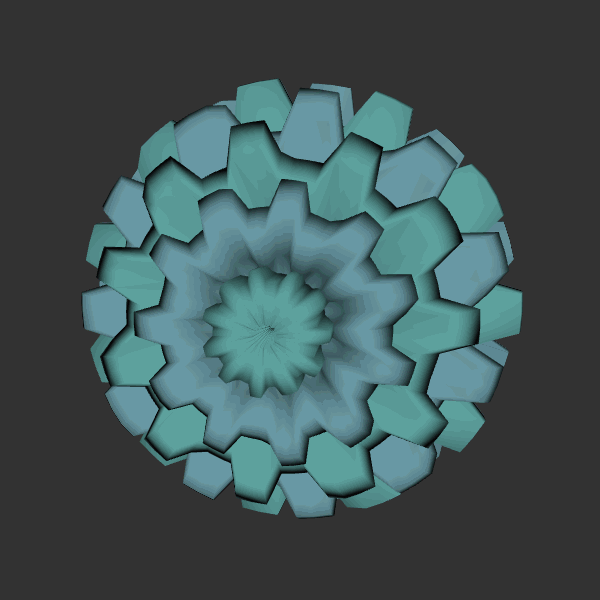
Background: dark